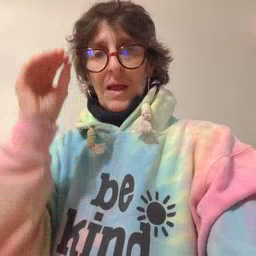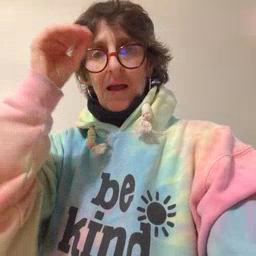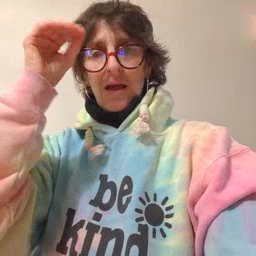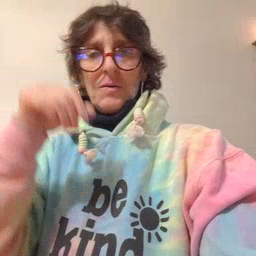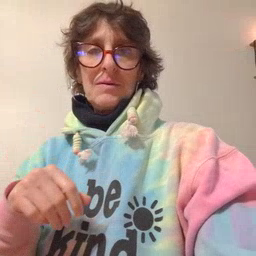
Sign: owl